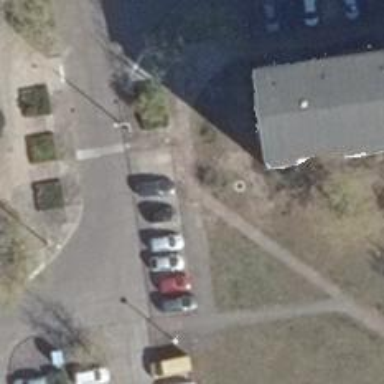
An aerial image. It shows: Paved path.